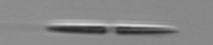
Label: pennate_Pseudo-nitzschia